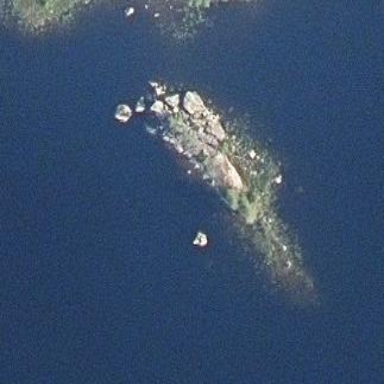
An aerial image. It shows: View of natural rock.